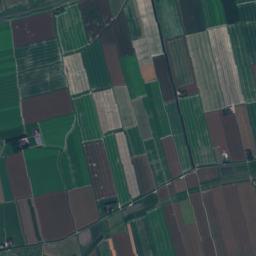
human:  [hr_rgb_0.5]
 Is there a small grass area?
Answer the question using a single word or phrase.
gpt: yes

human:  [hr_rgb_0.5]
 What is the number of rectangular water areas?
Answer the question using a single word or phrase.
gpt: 13

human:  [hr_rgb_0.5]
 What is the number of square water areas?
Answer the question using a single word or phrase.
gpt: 4

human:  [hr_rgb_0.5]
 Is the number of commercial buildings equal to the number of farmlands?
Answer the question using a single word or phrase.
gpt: no

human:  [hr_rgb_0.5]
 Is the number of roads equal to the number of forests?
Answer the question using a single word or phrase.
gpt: no

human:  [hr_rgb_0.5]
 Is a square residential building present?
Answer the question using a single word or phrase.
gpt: yes

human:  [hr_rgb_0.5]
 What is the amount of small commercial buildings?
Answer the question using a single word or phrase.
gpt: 0

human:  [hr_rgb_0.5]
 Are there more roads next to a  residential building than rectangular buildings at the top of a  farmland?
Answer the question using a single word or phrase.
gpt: yes

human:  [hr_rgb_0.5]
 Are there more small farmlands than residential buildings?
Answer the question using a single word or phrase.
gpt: no

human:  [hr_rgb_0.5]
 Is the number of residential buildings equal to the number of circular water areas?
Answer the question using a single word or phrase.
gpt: no

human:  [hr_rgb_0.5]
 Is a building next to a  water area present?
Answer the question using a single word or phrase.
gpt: yes

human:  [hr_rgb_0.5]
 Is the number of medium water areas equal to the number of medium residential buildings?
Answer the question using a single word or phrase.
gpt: no

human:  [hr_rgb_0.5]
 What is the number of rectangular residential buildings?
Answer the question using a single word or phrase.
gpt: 14

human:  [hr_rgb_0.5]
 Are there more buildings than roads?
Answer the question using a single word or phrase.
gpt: no

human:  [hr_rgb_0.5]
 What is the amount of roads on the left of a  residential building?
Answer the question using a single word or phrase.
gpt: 24

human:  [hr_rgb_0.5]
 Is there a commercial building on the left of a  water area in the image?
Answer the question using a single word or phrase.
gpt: no

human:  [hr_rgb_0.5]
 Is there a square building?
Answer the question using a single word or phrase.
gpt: yes

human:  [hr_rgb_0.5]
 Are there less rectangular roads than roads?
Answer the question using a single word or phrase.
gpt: yes

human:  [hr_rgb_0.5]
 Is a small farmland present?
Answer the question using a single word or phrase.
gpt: no

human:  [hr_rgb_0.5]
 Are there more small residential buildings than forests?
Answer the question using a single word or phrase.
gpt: yes

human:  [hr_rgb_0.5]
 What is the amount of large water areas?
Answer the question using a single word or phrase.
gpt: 7

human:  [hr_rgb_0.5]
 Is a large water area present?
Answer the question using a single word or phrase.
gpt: yes

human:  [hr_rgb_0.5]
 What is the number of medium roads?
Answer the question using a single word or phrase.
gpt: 0

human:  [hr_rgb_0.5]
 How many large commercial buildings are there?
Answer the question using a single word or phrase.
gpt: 0

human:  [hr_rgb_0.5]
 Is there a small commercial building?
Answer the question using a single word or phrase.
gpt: no

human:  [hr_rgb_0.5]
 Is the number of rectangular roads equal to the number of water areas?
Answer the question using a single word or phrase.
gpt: no

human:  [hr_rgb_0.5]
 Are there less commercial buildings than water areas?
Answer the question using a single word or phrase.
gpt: yes

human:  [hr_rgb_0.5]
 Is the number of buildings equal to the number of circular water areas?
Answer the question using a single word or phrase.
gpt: no

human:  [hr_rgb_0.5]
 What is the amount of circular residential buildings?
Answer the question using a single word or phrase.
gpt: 1

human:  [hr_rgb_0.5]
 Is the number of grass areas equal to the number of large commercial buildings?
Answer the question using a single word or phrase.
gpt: no

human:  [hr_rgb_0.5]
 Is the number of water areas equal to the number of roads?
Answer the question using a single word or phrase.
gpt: no

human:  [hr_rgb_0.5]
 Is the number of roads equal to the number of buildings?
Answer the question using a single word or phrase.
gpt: no

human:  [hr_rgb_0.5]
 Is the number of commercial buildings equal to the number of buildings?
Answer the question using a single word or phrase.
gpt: no

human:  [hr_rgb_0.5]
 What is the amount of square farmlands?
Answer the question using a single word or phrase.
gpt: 0

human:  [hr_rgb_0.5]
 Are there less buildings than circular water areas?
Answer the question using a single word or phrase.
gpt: no

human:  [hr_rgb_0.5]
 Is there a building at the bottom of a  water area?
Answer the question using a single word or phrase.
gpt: yes